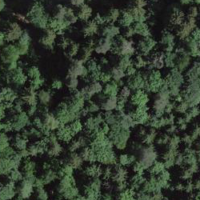
EUNIS habitat code: 44
Species observed at this site:
Caltha palustris